【题型】证明题　【知识点】解析几何　【难度】medium
在平面直角坐标系 $xOy$ 中，已知椭圆 $\Gamma : \frac{x^2}{9} + \frac{y^2}{5} = 1$，过右焦点 $F$ 作两条相互垂直的弦 $AB, CD$，设 $AB, CD$ 中点分别为 $M, N$．

(1) 写出椭圆右焦点 $F$ 的坐标及该椭圆的离心率；

(2) 证明：直线 $MN$ 必过定点，并求出定点坐标；

(3) 若弦 $AB, CD$ 的斜率均存在，求 $\triangle FMN$ 面积的最大值．
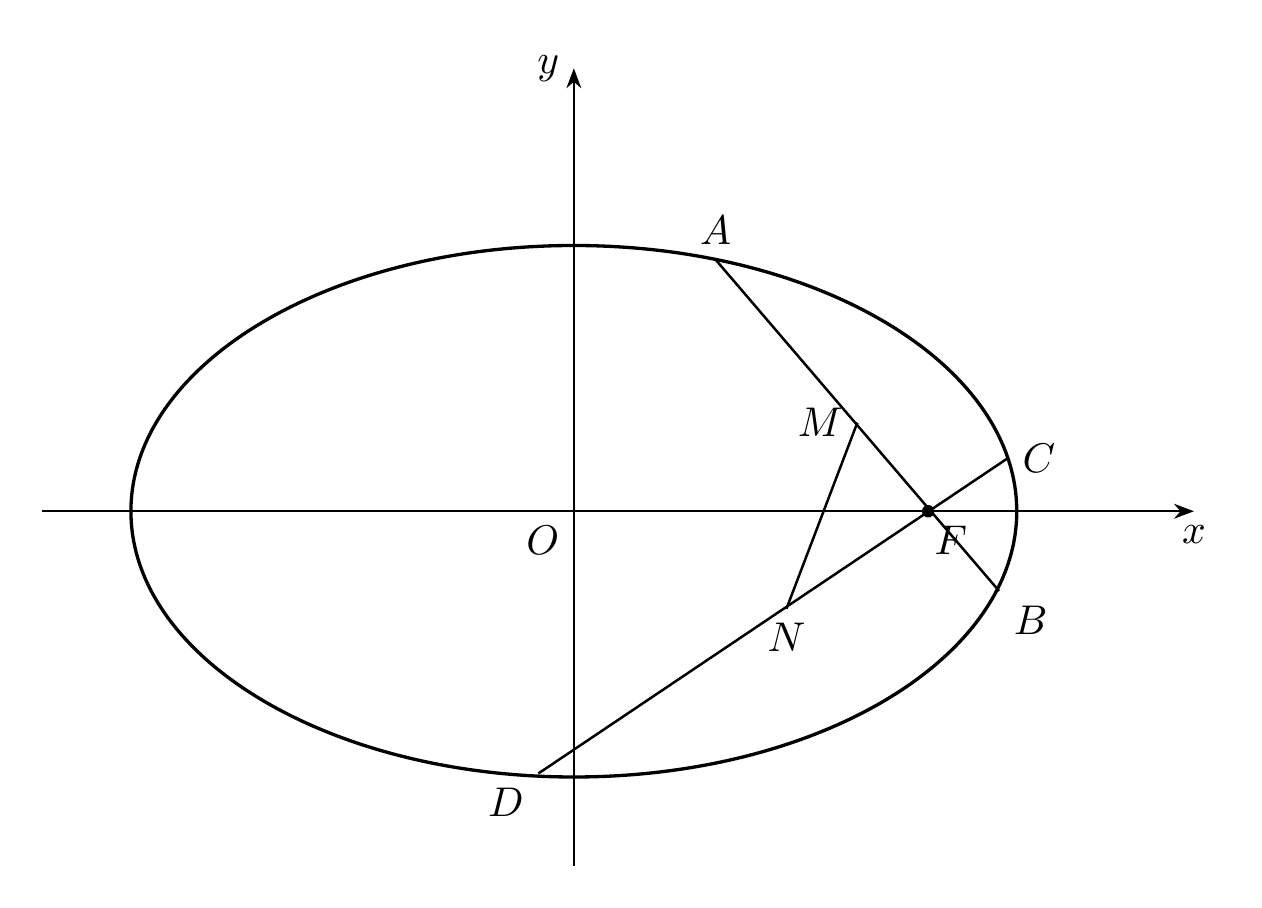
【解答】
【答案】(1) $(2, 0)$；$\frac{2}{3}$；(2) $\left(\frac{9}{7}, 0\right)$ (3) $\frac{25}{49}$

【解析】(1) 设椭圆的长半轴的长为 $2a$，短半轴的长为 $2b$，焦距为 $2c$，

由椭圆的方程 $\Gamma : \frac{x^2}{9} + \frac{y^2}{5} = 1$，可得 $a^2 = 9, b^2 = 5$，可得 $c^2 = a^2 - b^2 = 9 - 5 = 4$，

所以 $c = 2$，即右焦点 $F$ 的坐标为 $(2, 0)$，离心率 $e = \frac{c}{a} = \frac{2}{3}$，

所以椭圆右焦点 $F$ 的坐标为 $(2, 0)$，离心率 $\frac{2}{3}$．

(2) 证明：当直线 $AB, CD$ 的斜率存在且不为 0 时，

设直线 $AB$ 的方程为 $x = my + 2$，

设 $A(x_1, y_1), B(x_2, y_2)$ 联立 $\begin{cases} x = my + 2 \\ \frac{x^2}{9} + \frac{y^2}{5} = 1 \end{cases}$，

整理可得：$(5m^2 + 9)y^2 + 20my - 25 = 0$，

可得 $y_1 + y_2 = -\frac{20m}{5m^2 + 9}$，$x_1 + x_2 = m(y_1 + y_2) + 4 = \frac{36}{5m^2 + 9}$，

所以 $AB$ 的中点 $M\left(\frac{18}{5m^2 + 9}, -\frac{10m}{5m^2 + 9}\right)$，

同理可得 $N$ 的坐标 $\left(\frac{18}{5\left(-\frac{1}{m}\right)^2 + 9}, -\frac{10\left(-\frac{1}{m}\right)}{5\left(-\frac{1}{m}\right)^2 + 9}\right)$，即 $N\left(\frac{18m^2}{5 + 9m^2}, \frac{10m}{5 + 9m^2}\right)$，

当 $M, N$ 的横坐标不相等时，则 $k_{MN} = \frac{\frac{10m}{5 + 9m^2} - \left(-\frac{10m}{5m^2 + 9}\right)}{\frac{18m^2}{5 + 9m^2} - \frac{18}{5m^2 + 9}} = \frac{14m}{9m^2 - 9}$，

所以 $MN$ 的方程为 $y - \left(-\frac{10m}{5m^2 + 9}\right) = \frac{14m}{9m^2 - 9}\left(x - \frac{18}{5m^2 + 9}\right)$，

整理可得 $y = \frac{14m}{9m^2 - 9}\left(x - \frac{9}{7}\right)$

所以直线恒过定点 $\left(\frac{9}{7}, 0\right)$．

当 $M, N$ 的横坐标相等时，$\frac{18}{5m^2 + 9} = \frac{18m^2}{5 + 9m^2}$，即 $m^2 = 1$ 时，则 $MN \perp x$ 轴，

且此时 $MN$ 的方程为 $x = \frac{9}{7}$，显然也过 $\left(\frac{9}{7}, 0\right)$，

当 $AB$ 的斜率为 0 时，直线 $MN$ 的方程为 $y = 0$，

当 $AB$ 的斜率不存在时，直线 $MN$ 的方程为 $y = 0$，

可证得直线 $MN$ 必过定点 $\left(\frac{9}{7}, 0\right)$．

(3) 由 (2) 可得直线 $MN$ 必过的定点 $\left(\frac{9}{7}, 0\right)$，

可得 $S_{\triangle FMN} = \frac{1}{2} \times \left(2 - \frac{9}{7}\right) \times \left(\left|-\frac{10m}{5m^2 + 9}\right| + \left|\frac{10m}{5 + 9m^2}\right|\right) = \frac{5}{14}\left|\frac{10}{5|m| + \frac{9}{|m|}} + \frac{10}{\frac{5}{|m|} + 9|m|}\right|$

$= \frac{5}{14}\left(\frac{140\frac{1}{|m|} + 140|m|}{45|m|^2 + \frac{45}{|m|^2} + 106}\right) = 5\left(\frac{10\frac{1}{|m|} + 10|m|}{45|m|^2 + \frac{45}{|m|^2} + 106}\right)$，

设 $t = |m| + \frac{1}{|m|} \ge 2$，则 $S_{\triangle FMN} = 5\left(\frac{10t}{45t^2 + 16}\right) = \frac{50}{45t + \frac{16}{t}}$，

在 $t \ge 2$ 上单调递减，所以 $S_{\triangle FMN} \le \frac{50}{45 \times 2 + 8} = \frac{25}{49}$，

所以 $\triangle FMN$ 面积的最大值为 $\frac{25}{49}$．